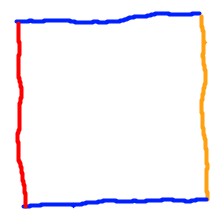
Shape: square